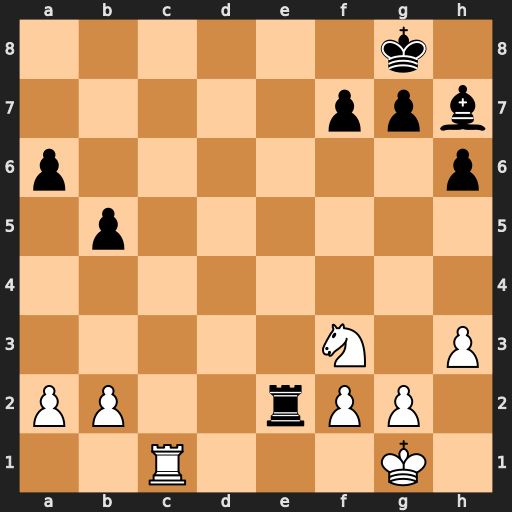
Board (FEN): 6k1/5ppb/p6p/1p6/8/5N1P/PP2rPP1/2R3K1
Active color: w
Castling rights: -
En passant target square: -
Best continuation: Rc8+ Re8 Rxe8#